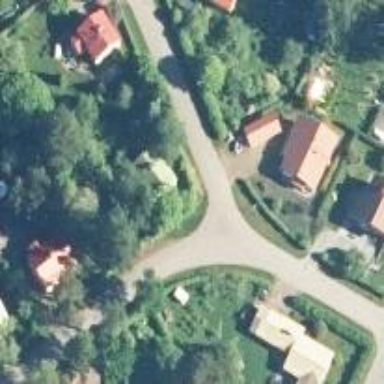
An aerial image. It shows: Residential road with asphalt surface.